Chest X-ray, AP view. Patient: 69 years old, sex M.
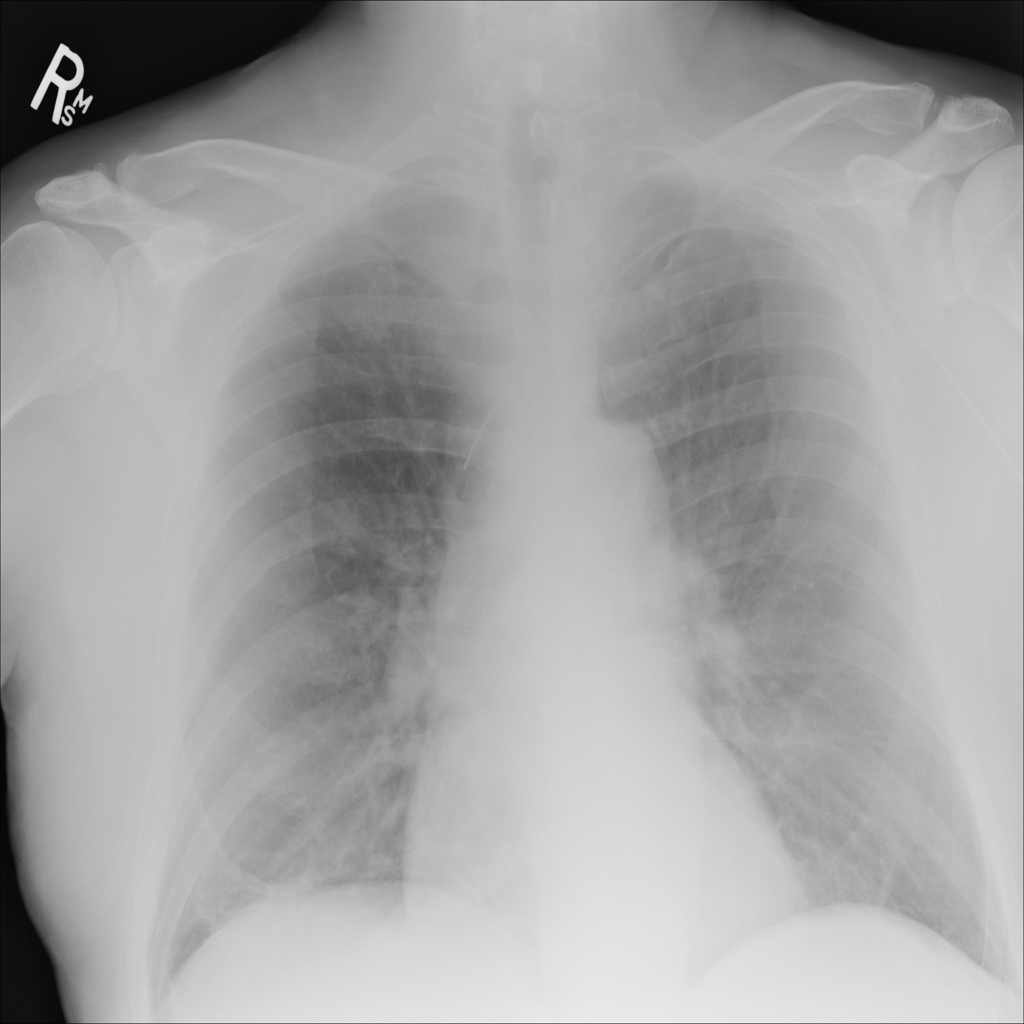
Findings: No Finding